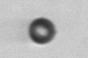
Label: bead